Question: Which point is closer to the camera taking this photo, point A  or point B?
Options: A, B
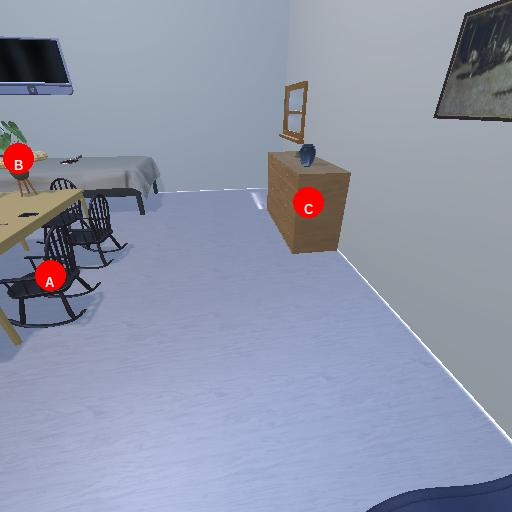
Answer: A